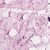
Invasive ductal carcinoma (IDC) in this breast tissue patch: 0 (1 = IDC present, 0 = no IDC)